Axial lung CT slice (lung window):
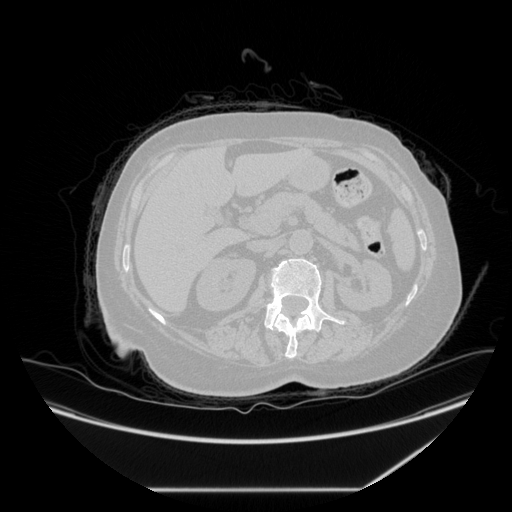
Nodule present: no